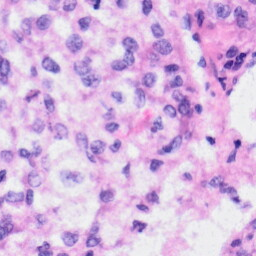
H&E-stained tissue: Liver